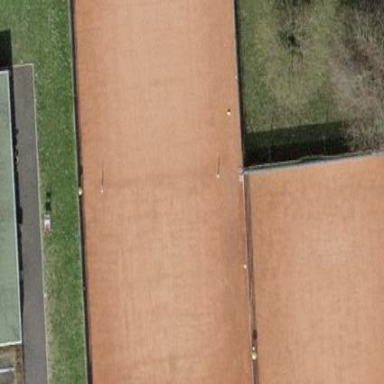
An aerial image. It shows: Tennis court in leisure pitch.